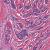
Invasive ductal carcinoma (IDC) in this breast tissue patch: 1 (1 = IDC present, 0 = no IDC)